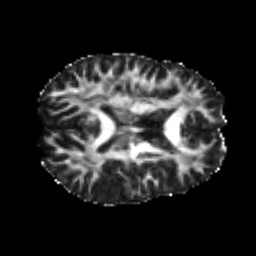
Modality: FA
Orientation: axial
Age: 20
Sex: male
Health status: healthy
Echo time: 0.074 s